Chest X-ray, PA view. Patient: 41 years old, sex M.
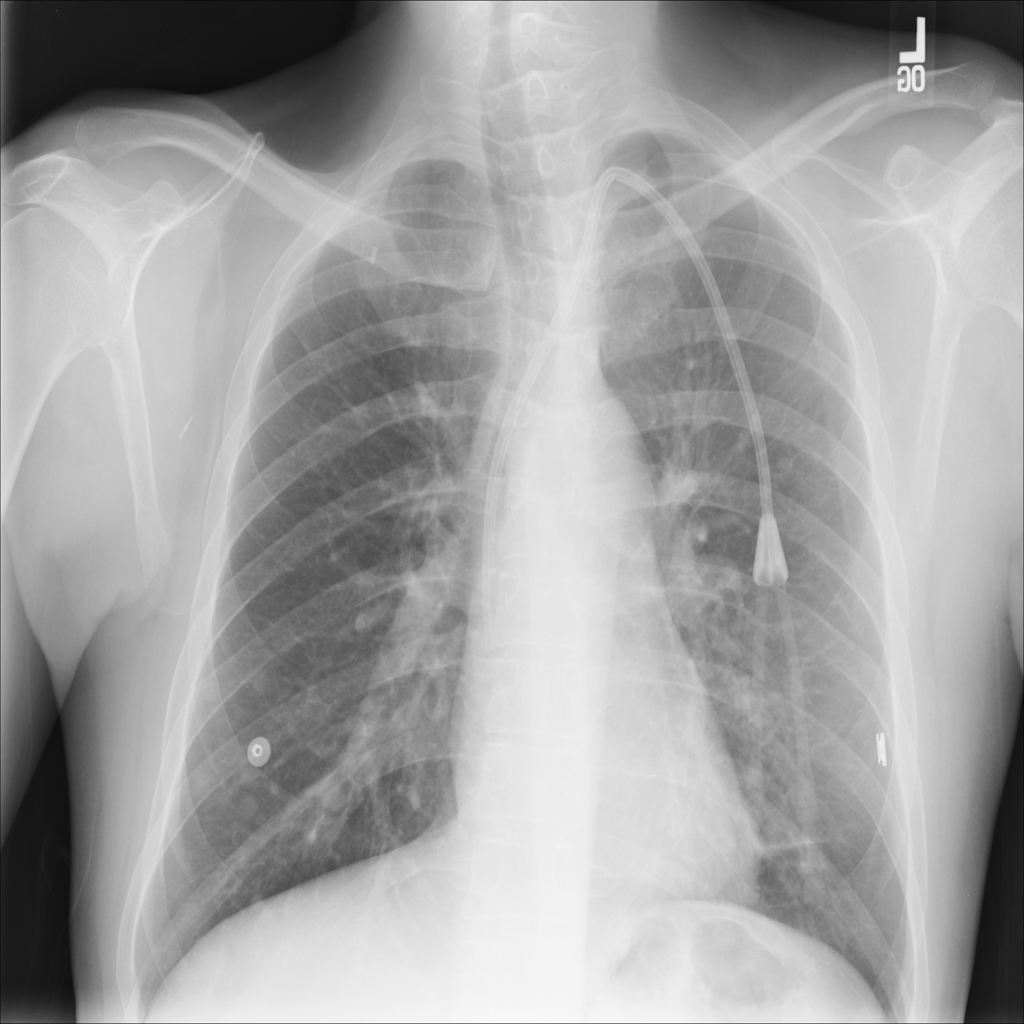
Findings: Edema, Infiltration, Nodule